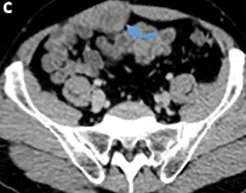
Patient 1. Pelvis. At time of diagnosis demonstrates a left upper lobe paramediastinal mass (arrow), a right lower lobe lung nodule (arrowhead), and ,an enhancing solid right rectus sheath mass (curved arrow).
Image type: radiology (ct)